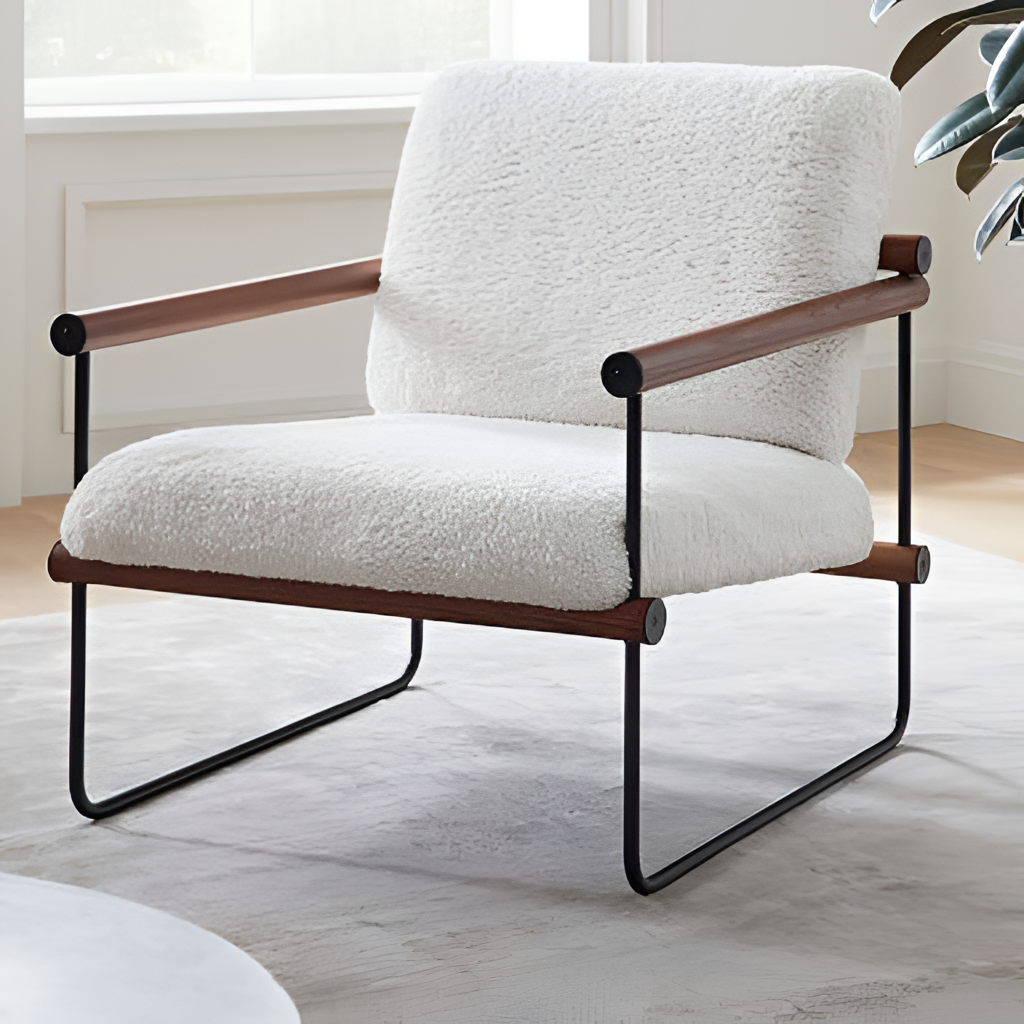
white shearling armchair, living room, white paint wallpaper, with solid pattern, wood flooring, with plank pattern, contemporary